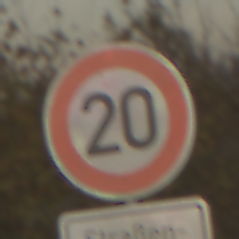
Verkehrszeichen: Geschwindigkeit20
Zusatzzeichen unten: HinweiseAufGefahrenDurchVerbaleAngabe3
Umgebung: Outdoor, Nature
Tageszeit: SunriseSunset
Wetter: PartlyCloudy
Licht: Natural
Jahreszeit: NotSpecified
Kontrast: LowContrast